Aerial crown-view tile of a tropical tree (Barro Colorado Island, Panama), acquired 20250915:
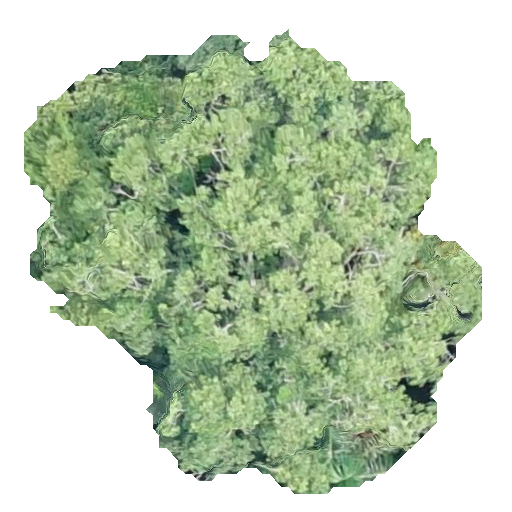
Species: Ocotea leptobotra
GBIF accepted scientific name: Ocotea leptobotra
Crown area: 211.278 m²